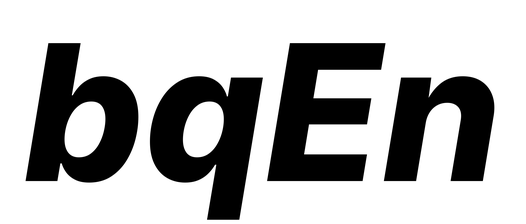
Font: Inter-Italic_ExtraBold_Italic